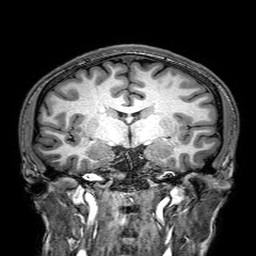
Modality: T1w
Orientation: sagittal
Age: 22
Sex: female
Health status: healthy
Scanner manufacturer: philips
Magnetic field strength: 3 T